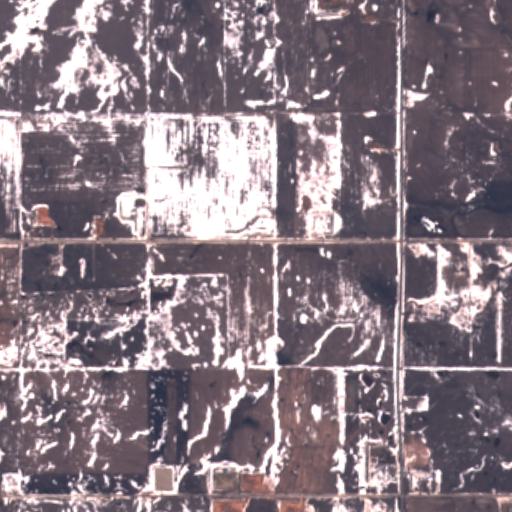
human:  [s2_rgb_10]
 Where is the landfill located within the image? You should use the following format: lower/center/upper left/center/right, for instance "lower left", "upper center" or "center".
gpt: There is no landfill in the image.